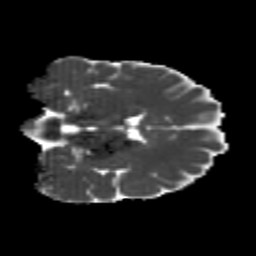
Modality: MD
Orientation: coronal
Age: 22
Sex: male
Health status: healthy
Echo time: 0.074 s